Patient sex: M
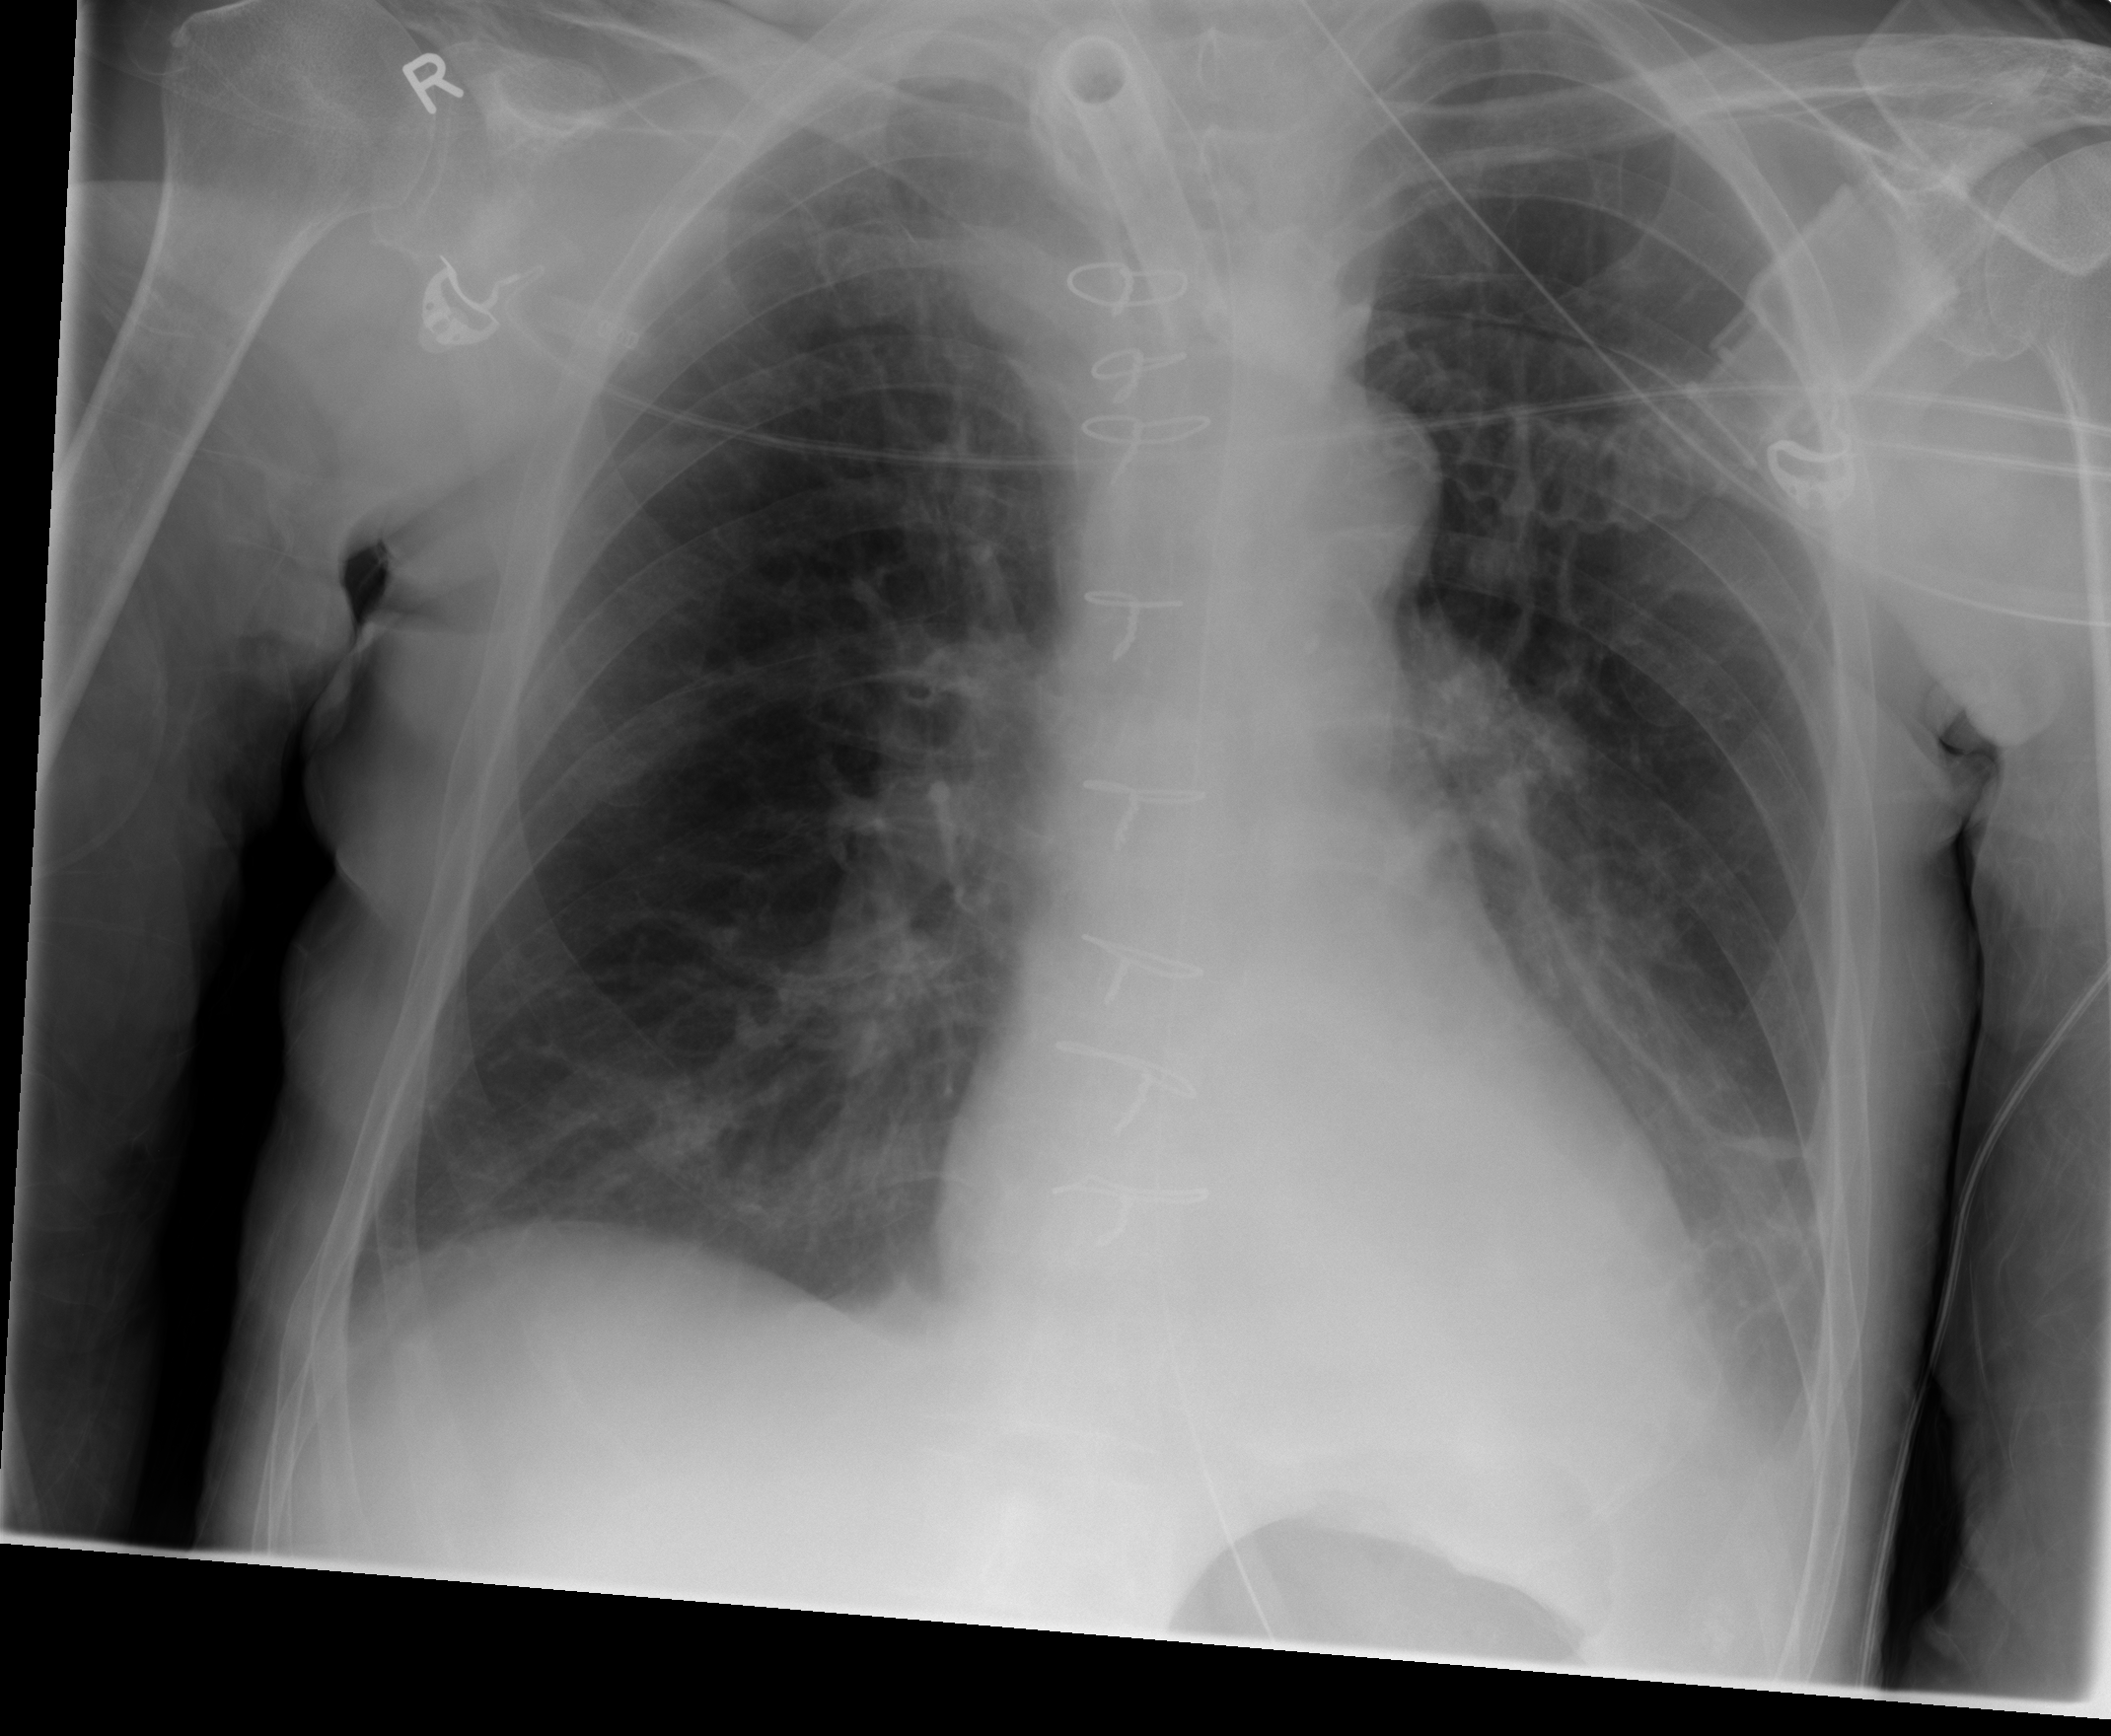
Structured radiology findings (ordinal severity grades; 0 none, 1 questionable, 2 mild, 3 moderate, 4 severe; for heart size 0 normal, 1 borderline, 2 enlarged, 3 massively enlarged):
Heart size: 0
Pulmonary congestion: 0
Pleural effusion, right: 0
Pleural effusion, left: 2
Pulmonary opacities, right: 1
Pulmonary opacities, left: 1
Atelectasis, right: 2
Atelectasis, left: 2